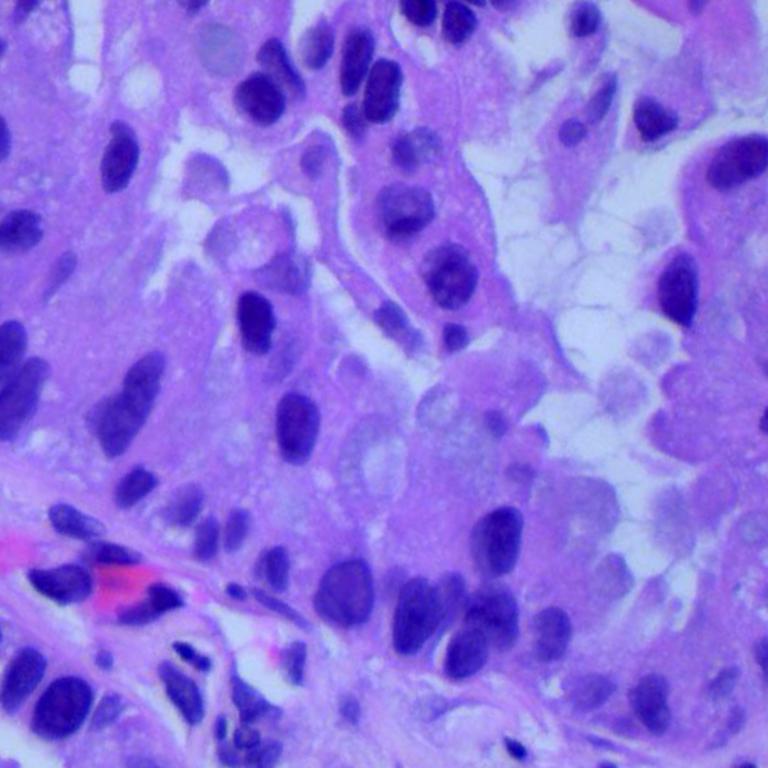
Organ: lung
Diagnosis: adenocarcinomas